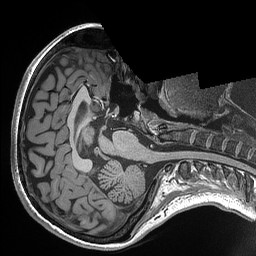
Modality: T1w
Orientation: axial
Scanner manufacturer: siemens
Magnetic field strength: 3 T
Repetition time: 2.3 s
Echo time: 0.00298 s